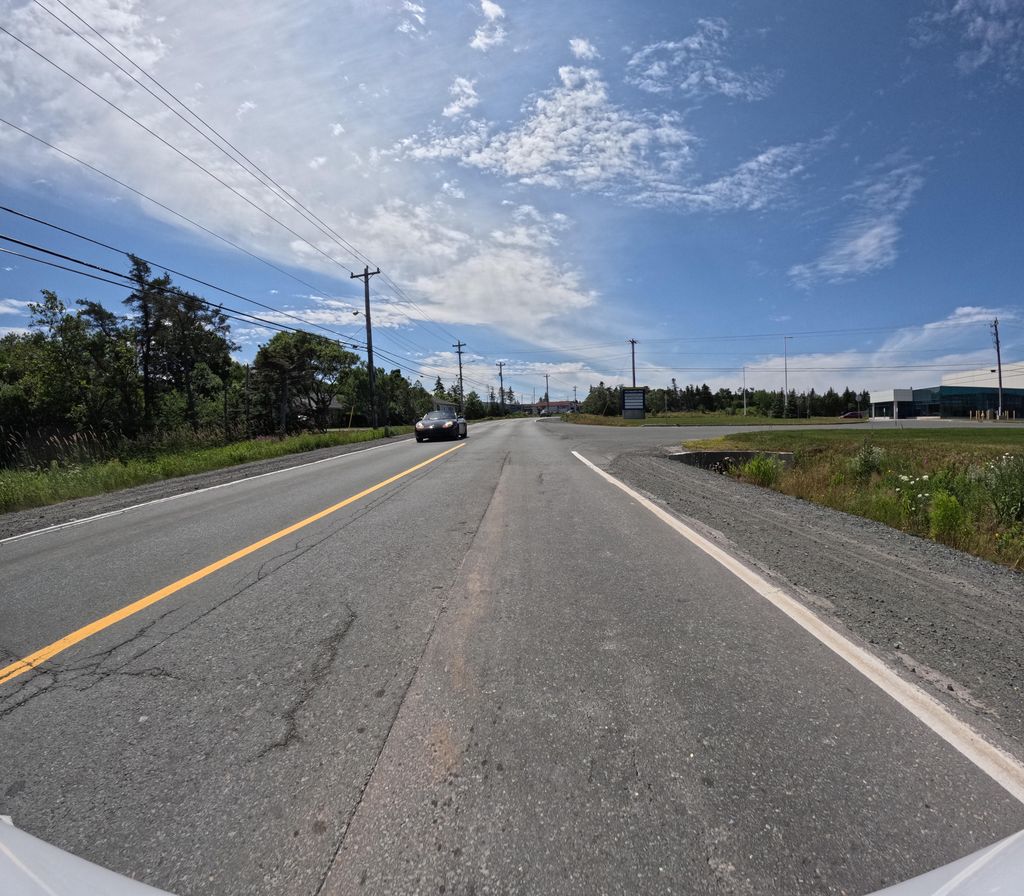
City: st_johns